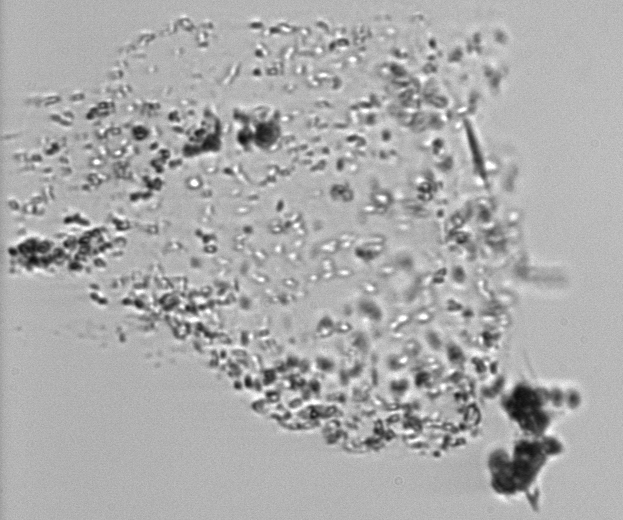
Label: Phaeocystis